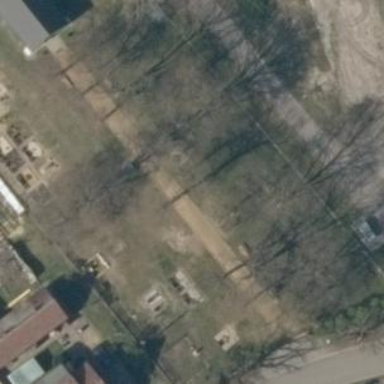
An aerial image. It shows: Cemetery.